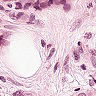
Metastatic tissue present: yes